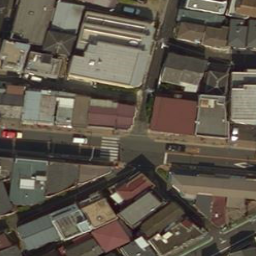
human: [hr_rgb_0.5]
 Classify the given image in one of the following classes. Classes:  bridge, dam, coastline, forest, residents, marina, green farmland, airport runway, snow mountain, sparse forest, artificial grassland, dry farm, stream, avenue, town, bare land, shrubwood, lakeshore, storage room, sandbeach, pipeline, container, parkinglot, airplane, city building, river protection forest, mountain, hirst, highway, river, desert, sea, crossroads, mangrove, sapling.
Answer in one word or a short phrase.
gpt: city building